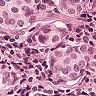
Metastatic tissue present: yes